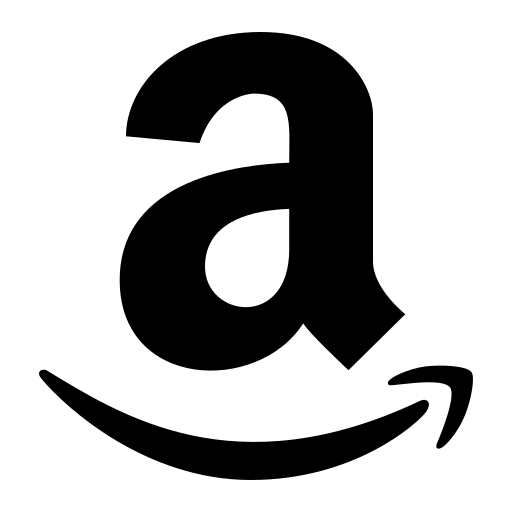
Tags: icon, FontAwesome, fa-icon, brand, amazon